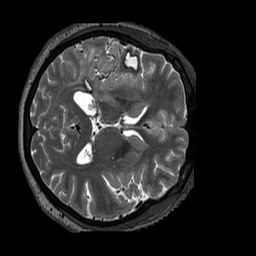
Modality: T2w
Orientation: axial
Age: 38
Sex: female
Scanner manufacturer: siemens
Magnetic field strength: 3 T
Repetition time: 3.2 s
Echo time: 0.567 s